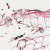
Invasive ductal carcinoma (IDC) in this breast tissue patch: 0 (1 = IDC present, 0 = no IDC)